Field crop: tomato
Growth stage: 1
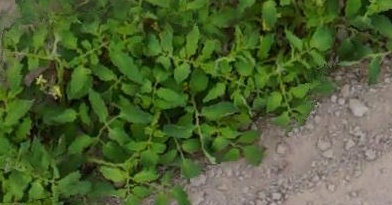
Species: tomato